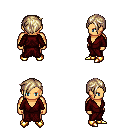
a pixel art fantasy rpg character, male body template, human, tanned skin, red robe, magenta pants, white blonde pixie cut hairstyle, gold boots, four views (front, back, left, right), 2x2 character sprite sheet, small pixel art, hard edges, no anti-aliasing